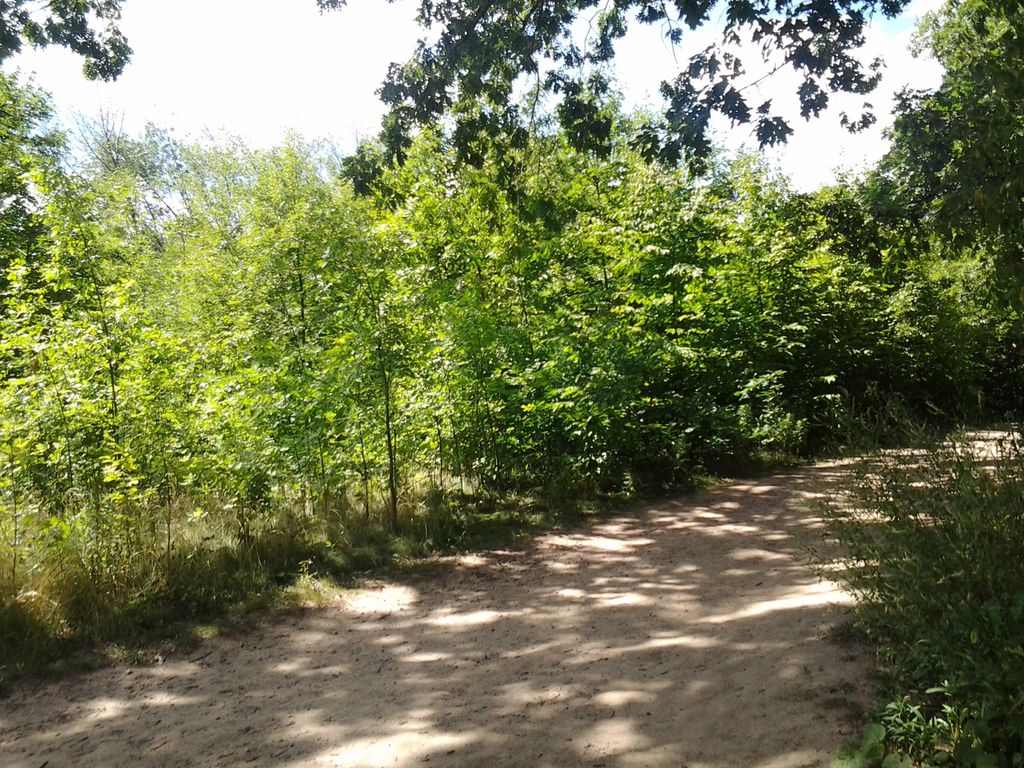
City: hamilton